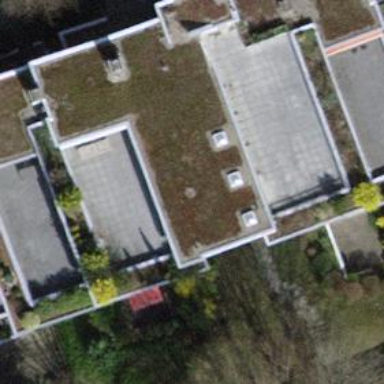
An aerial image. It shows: Apartment building with flat roof.